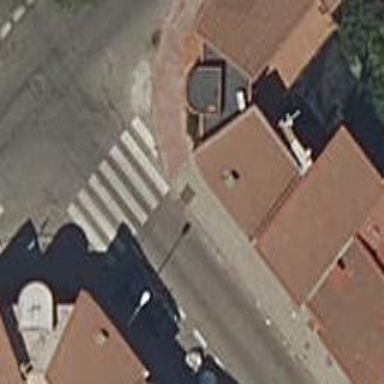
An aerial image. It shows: Uncontrolled road crossing.